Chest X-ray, PA view. Patient: 63 years old, sex M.
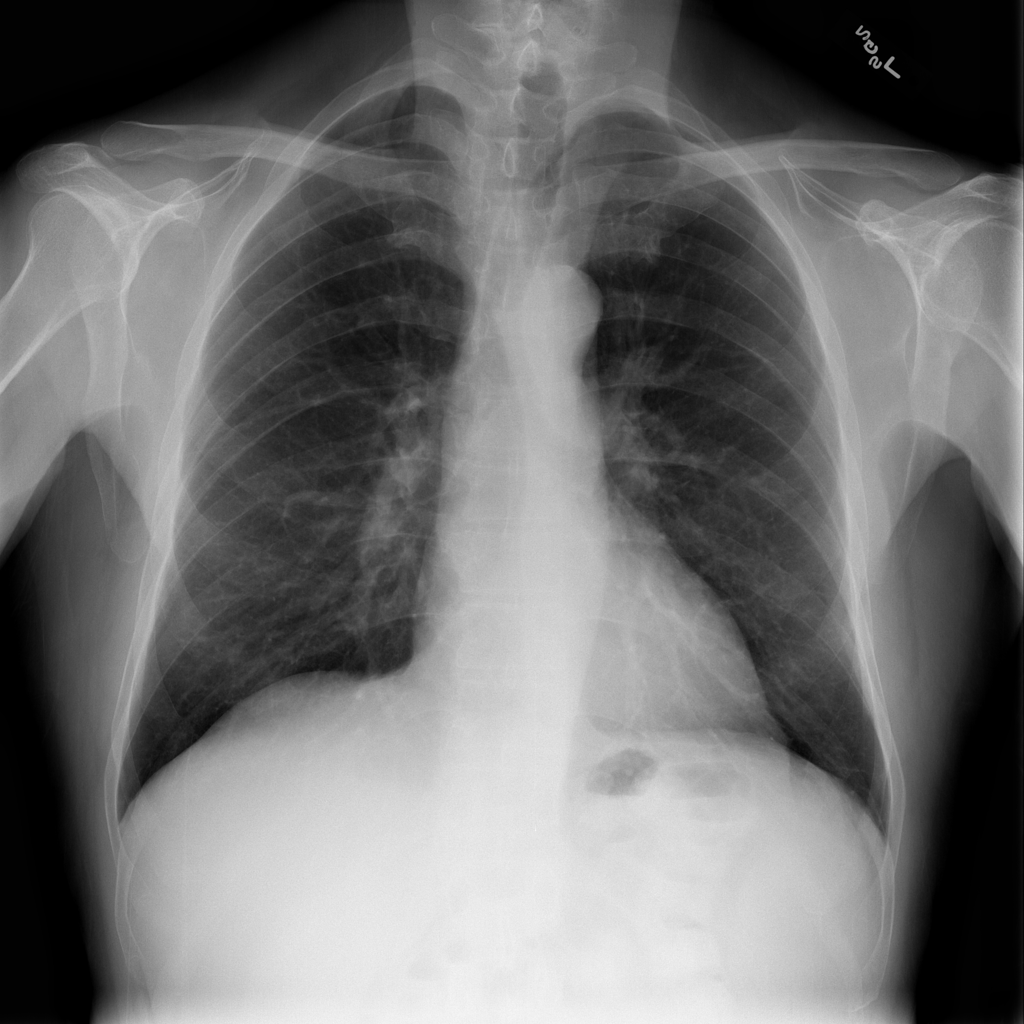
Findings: No Finding